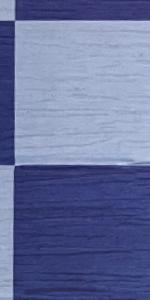
Label: Empty